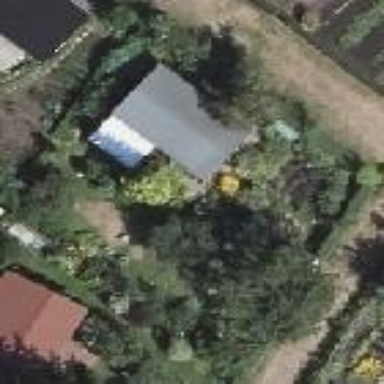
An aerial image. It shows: Plot within allotments.